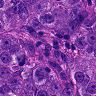
Metastatic tissue present: yes